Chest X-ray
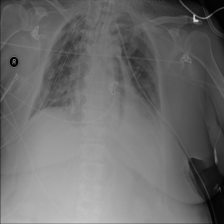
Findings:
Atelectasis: negative
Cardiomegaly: negative
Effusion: negative
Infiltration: negative
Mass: negative
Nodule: negative
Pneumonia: negative
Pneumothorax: negative
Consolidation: negative
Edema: negative
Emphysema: negative
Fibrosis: negative
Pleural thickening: negative
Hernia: negative